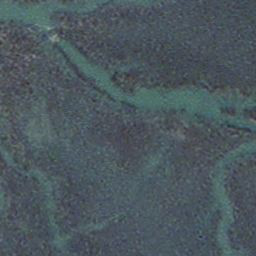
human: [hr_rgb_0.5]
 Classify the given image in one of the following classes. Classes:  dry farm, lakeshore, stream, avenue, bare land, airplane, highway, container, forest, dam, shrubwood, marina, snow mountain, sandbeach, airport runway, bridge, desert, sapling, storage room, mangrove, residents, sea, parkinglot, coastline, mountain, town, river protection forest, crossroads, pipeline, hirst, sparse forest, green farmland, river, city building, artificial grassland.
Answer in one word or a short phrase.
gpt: stream